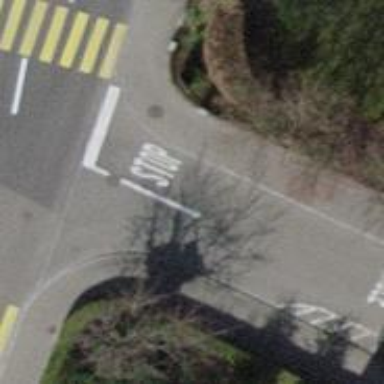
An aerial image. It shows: Unmarked crossing on footway.